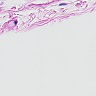
Metastatic tissue present: no